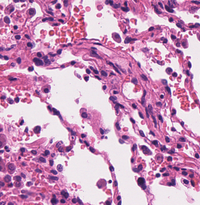
Tumor epithelial tissue: no
Tumor-associated stroma tissue: no
Normal tissue: yes